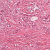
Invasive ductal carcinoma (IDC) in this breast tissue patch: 1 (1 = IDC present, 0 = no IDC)